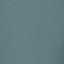
Land use / land cover class: SeaLake